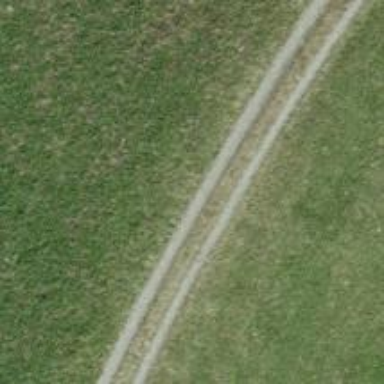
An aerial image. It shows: Track with pebblestone surface. The track type is grade2.